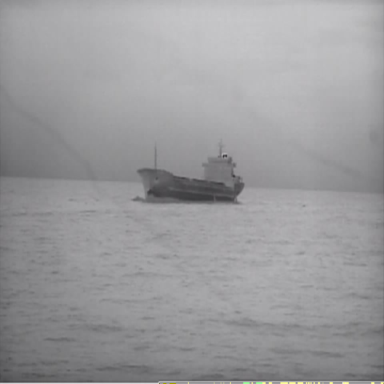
There is a liner in the infrared image.